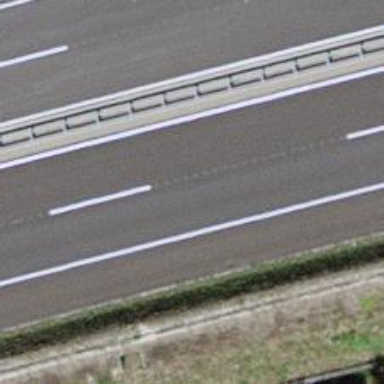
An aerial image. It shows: Asphalt motorway.